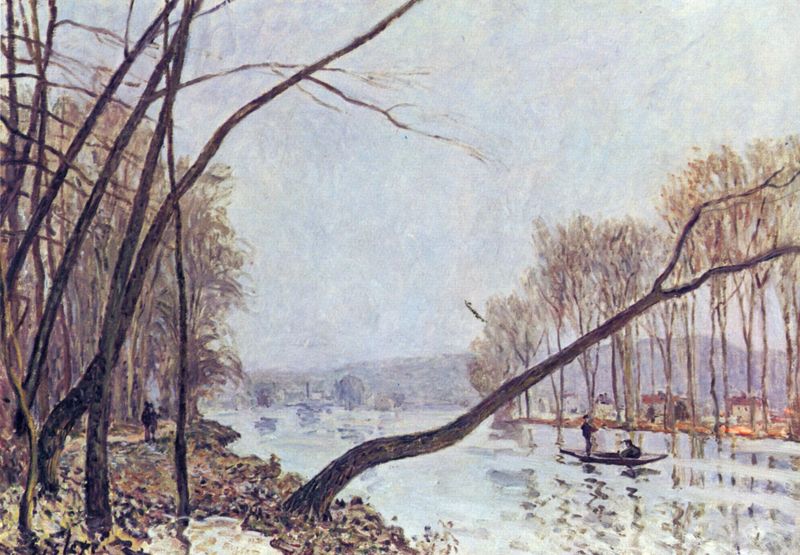
Titel: Ufer der Seine im Herbst
Künstler: Alfred Sisley
Standort: Frankfurt (am Main)
Institution: Das Städel, Städelsches Kunstinstitut und Städtische Galerie
Schlagwörter: baum, berg, blau, blätter, himmel, laub, mann, vogel, wasser, weiß, bäume, fluss, impressionismus, landschaft, menschen, see, stadt, ufer, äste, braun, fenster, frankreich, grau, hell, hintergrund, holz, impressionisme, männer, dach, haus, schnee, wolke, alt, mensch, ast, bach, baumstamm, ferne, horizont, häuser, hügel, natur, pappel, pappeln, spiegelung, stamm, busch, gewässer, kanal, schräg, wald, boot, kahn, pferd, ruder, vase, küste, schiff, strand, wellen, zwei, fischer, pointilismus, berge, gebirge, dorf, dächer, nebel, kahl, herbst, winter, spazieren, van gogh, stämme, blue, people, monet, rudern, manet, baumkrone, kanu, quer, maison, lac, karg, tree, boat, hill, lake, water, houses, trees, winterlandschaft, forest, river, schief, arbre, ciel, paysage, peinture, fleuve, eau, erhöhung, town, flüsse, angler, bleu, leaves, calme, distanz, dull, spiegeleung, arbres, branches, floß, hiver, automne, feuilles, reflet, rivière, barque, hommes, clair, bateau, vide, puddle, säulenpappel, säulenpappeln, muted, séreinité, innondation, impressionism